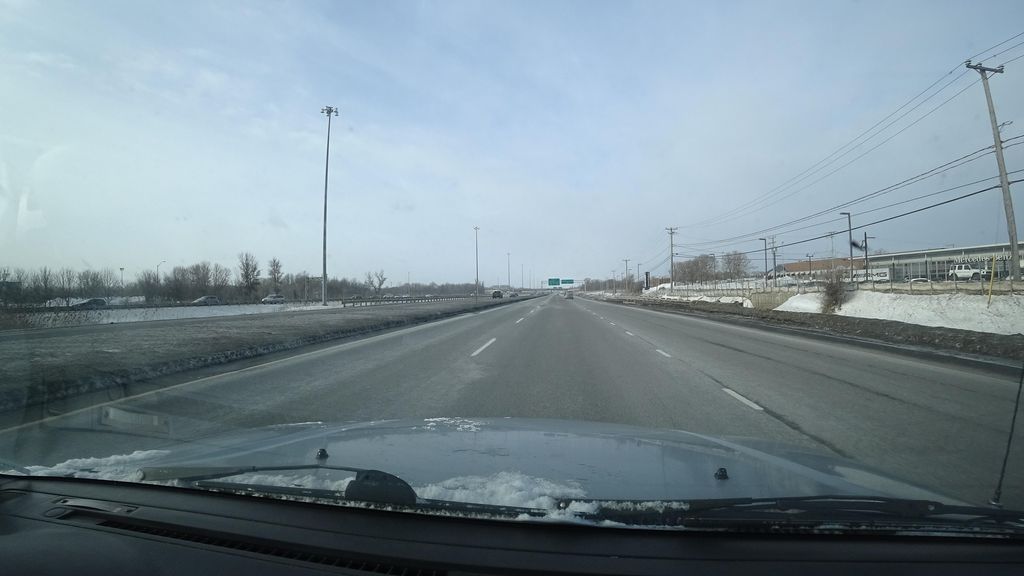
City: quebec_city